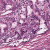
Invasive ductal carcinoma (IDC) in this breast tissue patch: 0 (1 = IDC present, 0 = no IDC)